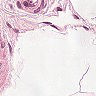
Metastatic tissue present: no